【题型】选择题　【知识点】函数　【难度】easy
下列各图像中，表示函数 $y=x$ 的大致图像是（ \quad ）

\vspace{0.5cm}

A.

B.

C.

D.

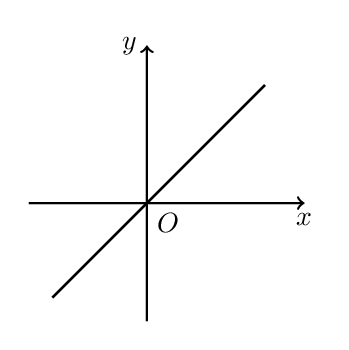
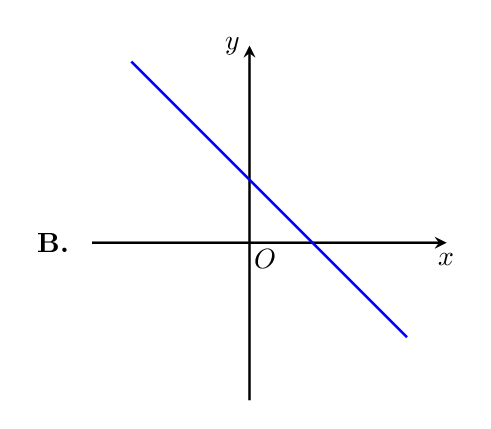
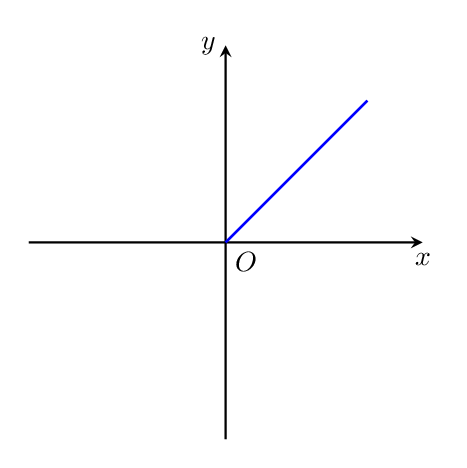
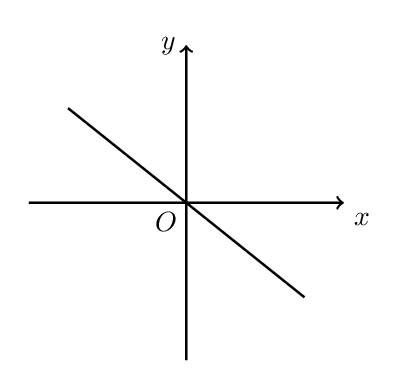
【解答】

\noindent \textbf{【答案】} A

\vspace{0.2cm}
\noindent \textbf{【分析】} 正比例函数的图象是一条经过原点的直线，且当$k>0$时，经过一、三象限．

\vspace{0.2cm}
\noindent \textbf{【详解】} 解：$\because$正比例函数的图象是一条经过原点的直线，且当$k=1>0$时，经过一、三象限．
$\therefore$正比例函数$y=x$的大致图象是A．
故选：A．

\vspace{0.2cm}
\noindent \textbf{【点睛】} 此题比较简单，主要考查了正比例函数的图象特点：是一条经过原点的直线．